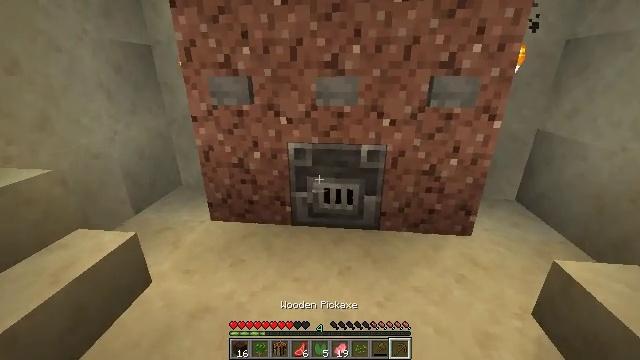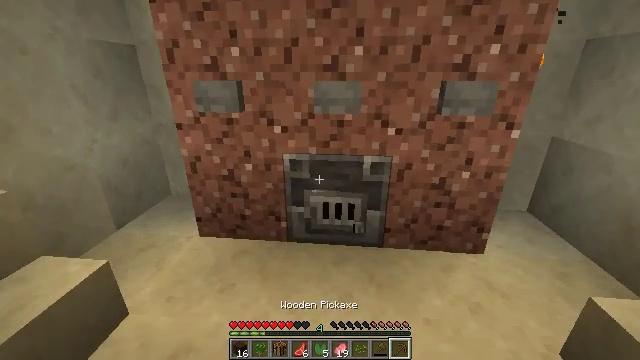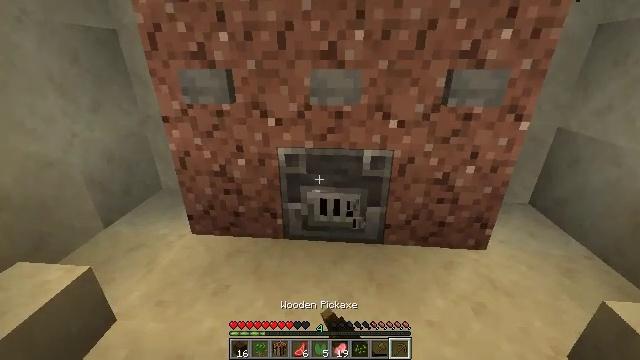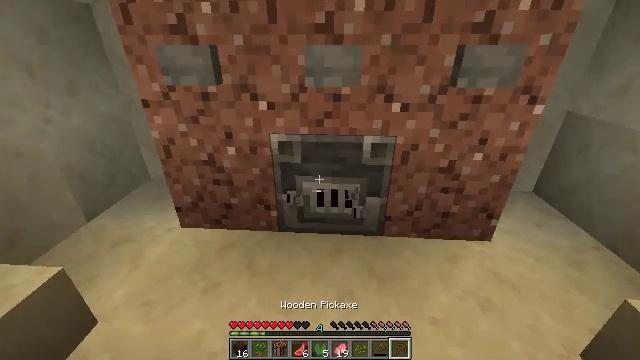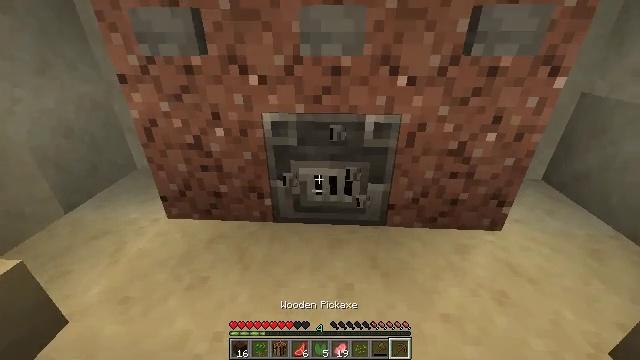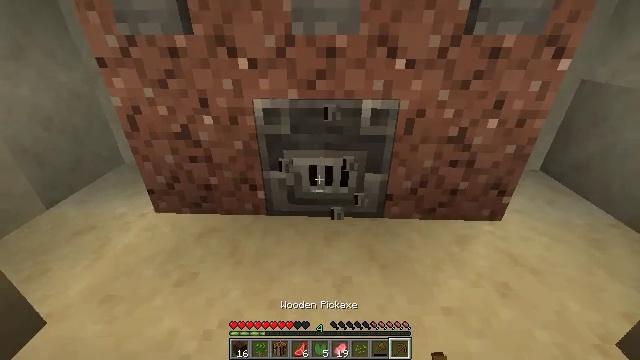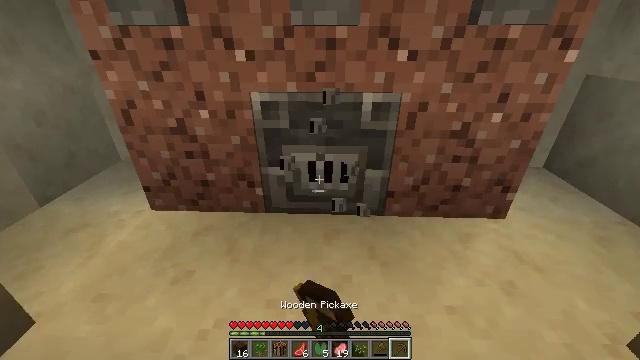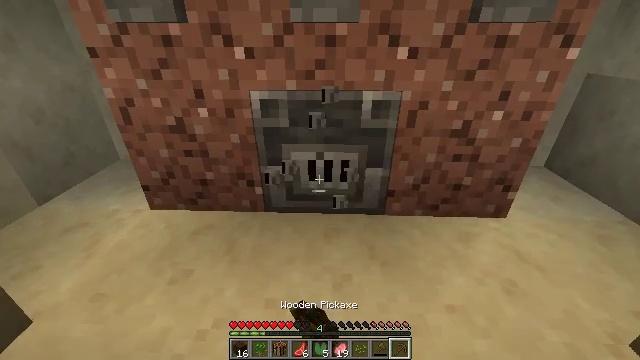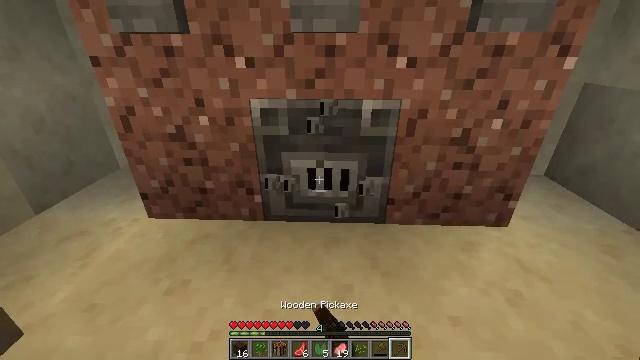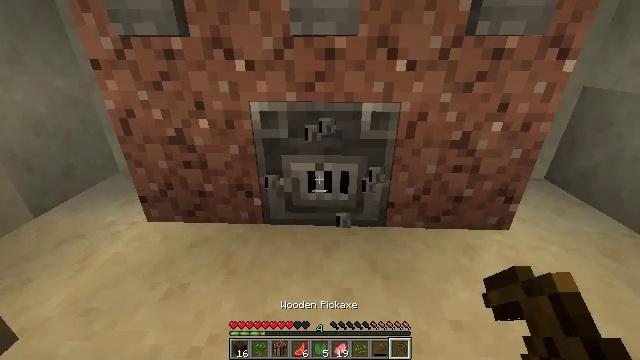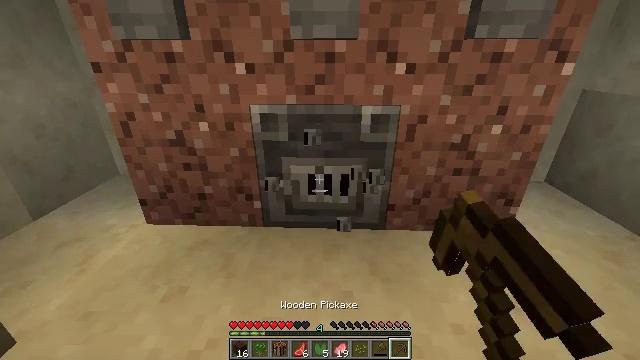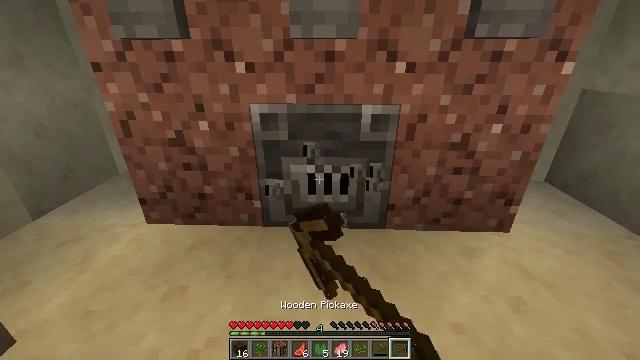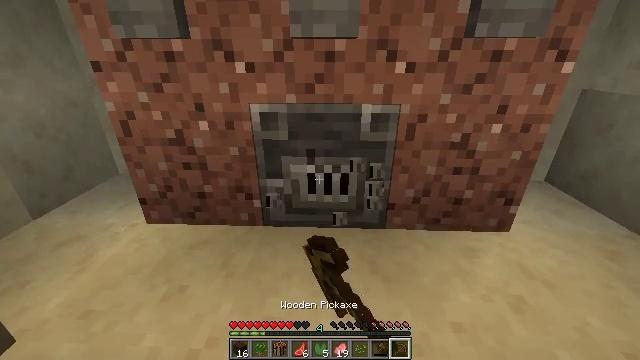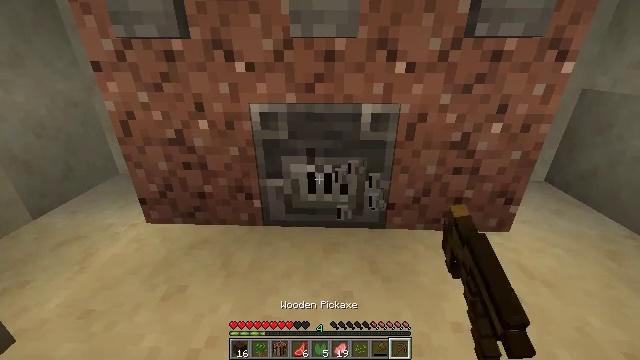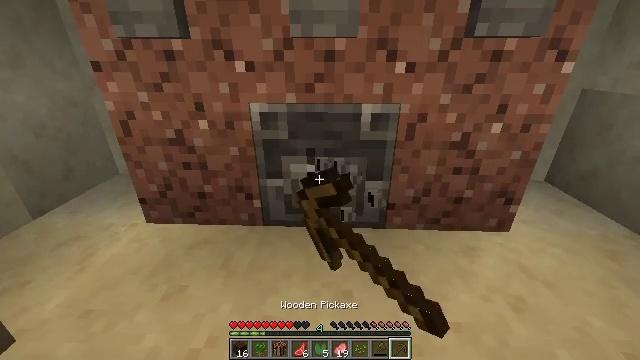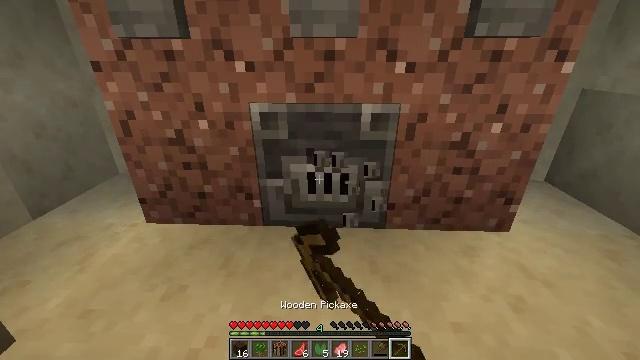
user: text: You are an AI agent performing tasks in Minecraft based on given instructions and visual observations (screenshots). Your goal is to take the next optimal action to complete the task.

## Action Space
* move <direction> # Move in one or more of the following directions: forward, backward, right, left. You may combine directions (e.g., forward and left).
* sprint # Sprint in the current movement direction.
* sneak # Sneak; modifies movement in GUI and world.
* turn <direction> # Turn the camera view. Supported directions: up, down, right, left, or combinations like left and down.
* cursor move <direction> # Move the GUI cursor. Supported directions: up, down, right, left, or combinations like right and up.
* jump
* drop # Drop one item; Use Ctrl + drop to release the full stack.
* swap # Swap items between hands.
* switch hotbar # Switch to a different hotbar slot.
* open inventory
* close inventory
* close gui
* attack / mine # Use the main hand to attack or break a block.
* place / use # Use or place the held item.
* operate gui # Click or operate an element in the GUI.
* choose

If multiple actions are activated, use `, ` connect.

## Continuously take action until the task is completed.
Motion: motion action
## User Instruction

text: Break the blast furnace block.
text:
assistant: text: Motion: move forward, attack / mine
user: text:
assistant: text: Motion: move forward, sneak, turn down, attack / mine
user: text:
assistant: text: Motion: move forward, sneak, turn down, attack / mine
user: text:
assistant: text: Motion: sneak, attack / mine
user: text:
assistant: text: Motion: sneak, turn right, attack / mine
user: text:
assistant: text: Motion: sneak, attack / mine
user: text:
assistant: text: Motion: sneak, attack / mine
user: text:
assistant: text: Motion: sneak, turn up, attack / mine
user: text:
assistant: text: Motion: sneak, attack / mine
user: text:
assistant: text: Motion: sneak, attack / mine
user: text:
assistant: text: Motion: sneak, attack / mine
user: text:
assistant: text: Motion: sneak, attack / mine
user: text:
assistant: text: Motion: sneak, attack / mine
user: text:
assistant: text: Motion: sneak, attack / mine
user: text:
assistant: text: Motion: sneak, attack / mine
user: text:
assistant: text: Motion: sneak, attack / mine
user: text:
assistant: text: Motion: sneak, attack / mine
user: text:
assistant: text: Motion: sneak, attack / mine
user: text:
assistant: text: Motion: sneak, attack / mine
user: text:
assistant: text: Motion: sneak, attack / mine
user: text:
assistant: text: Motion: sneak, attack / mine
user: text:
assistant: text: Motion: sneak, attack / mine
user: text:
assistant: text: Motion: sneak, attack / mine
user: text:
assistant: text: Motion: sneak, attack / mine
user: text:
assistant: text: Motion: sneak, attack / mine
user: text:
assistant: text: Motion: sneak, turn up, attack / mine
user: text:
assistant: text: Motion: sneak, attack / mine
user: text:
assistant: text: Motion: sneak, attack / mine
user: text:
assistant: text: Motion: sneak, attack / mine
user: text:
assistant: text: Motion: sneak, attack / mine